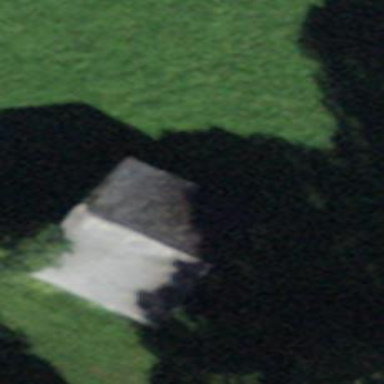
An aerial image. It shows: Barn.